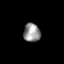
Tissue: lung
Cell type: T cells
Senescence score: 0.1868
Nuclear area (px): 305
Mean DAPI intensity: 147.131